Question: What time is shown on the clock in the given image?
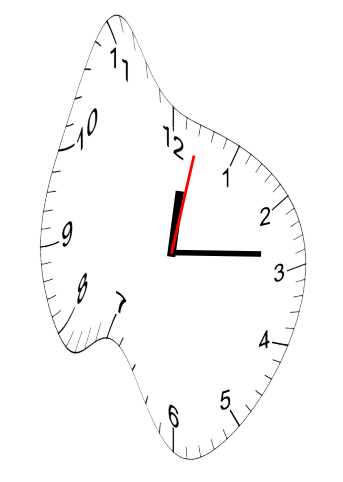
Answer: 12:14:02